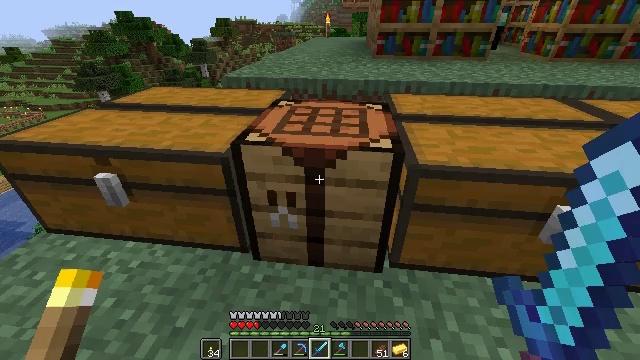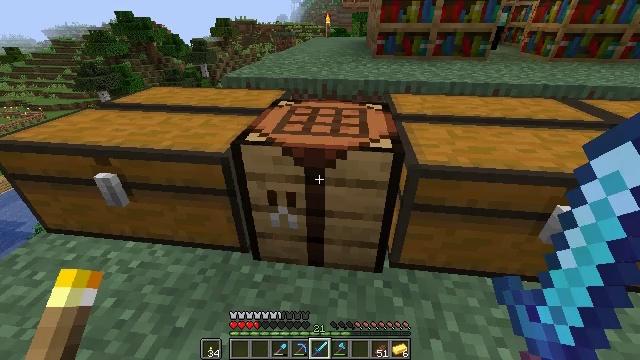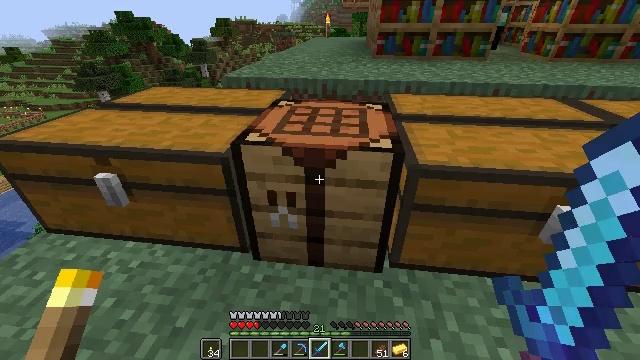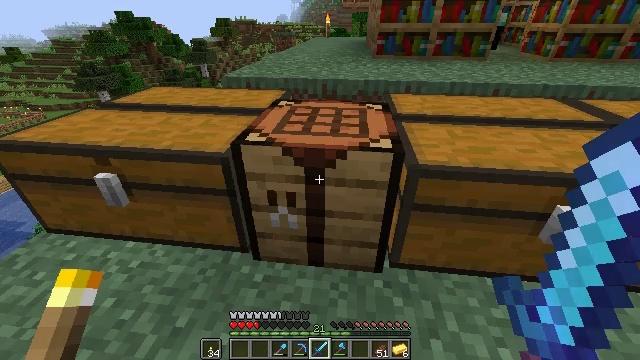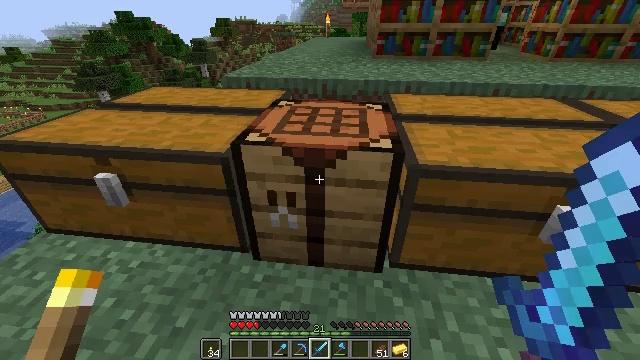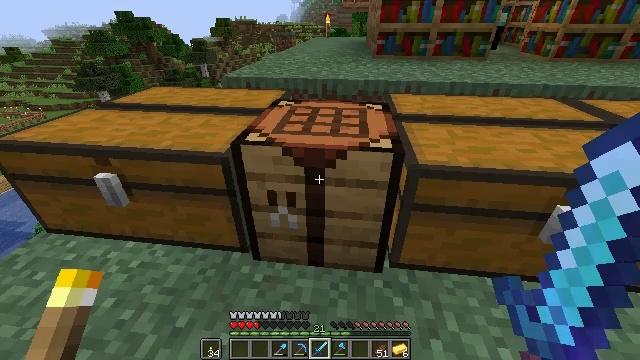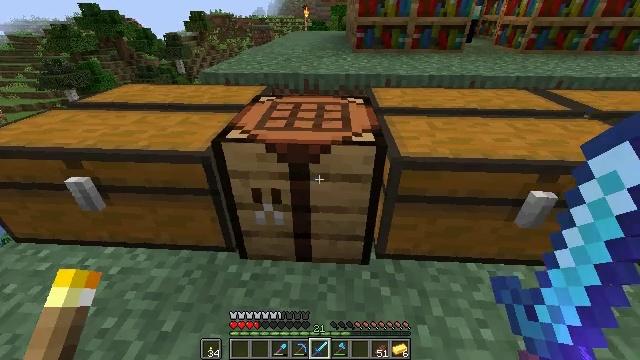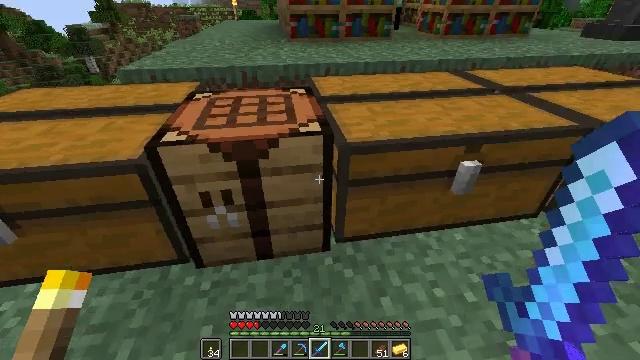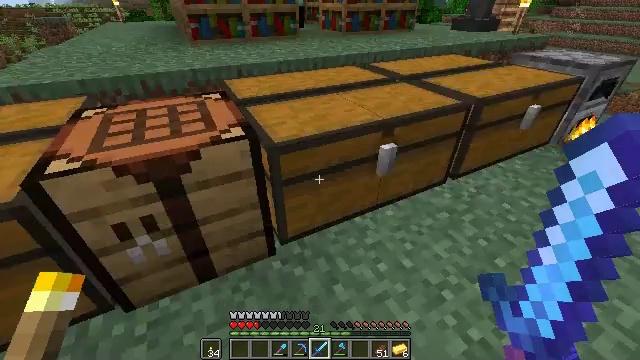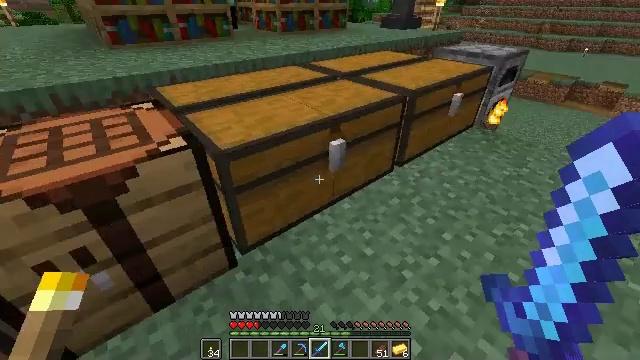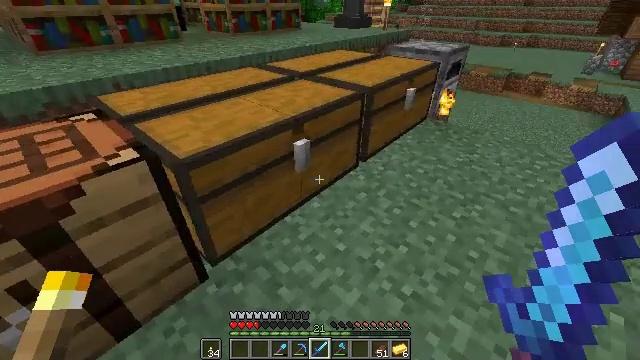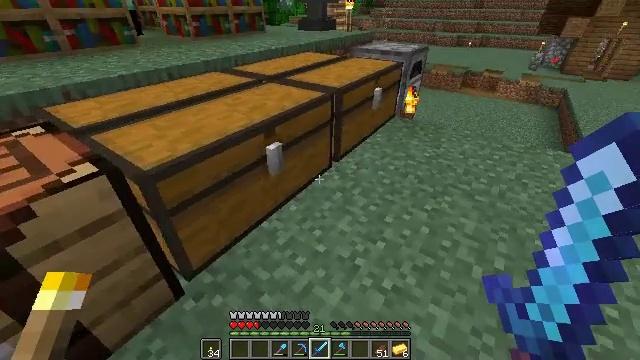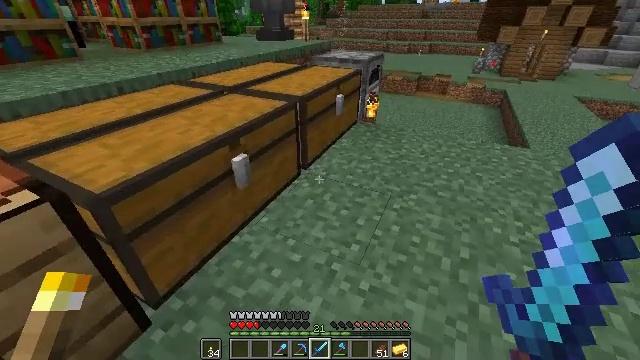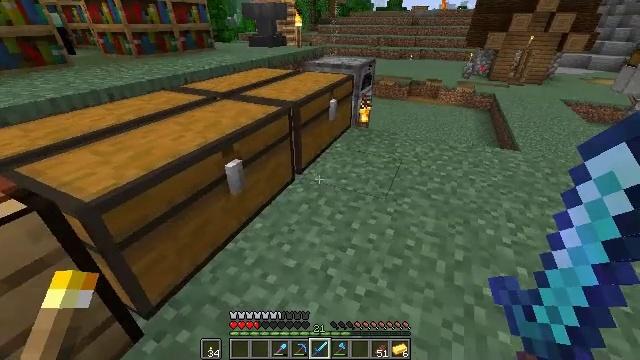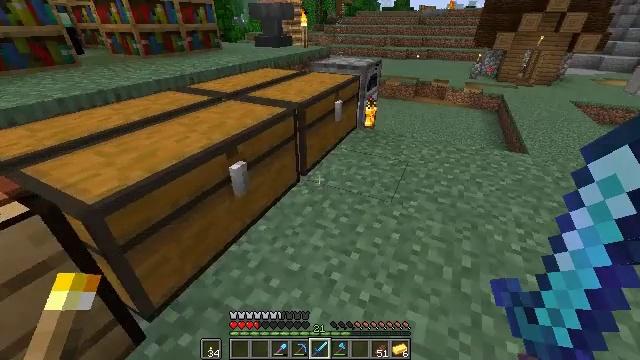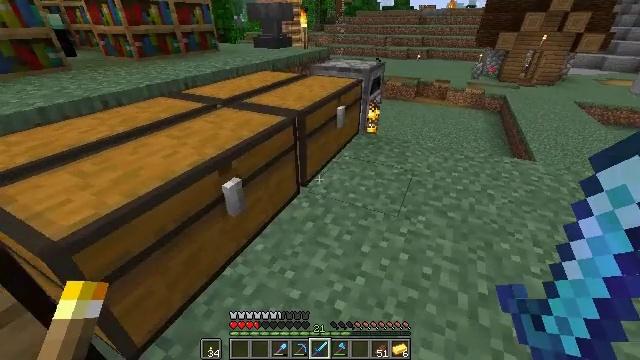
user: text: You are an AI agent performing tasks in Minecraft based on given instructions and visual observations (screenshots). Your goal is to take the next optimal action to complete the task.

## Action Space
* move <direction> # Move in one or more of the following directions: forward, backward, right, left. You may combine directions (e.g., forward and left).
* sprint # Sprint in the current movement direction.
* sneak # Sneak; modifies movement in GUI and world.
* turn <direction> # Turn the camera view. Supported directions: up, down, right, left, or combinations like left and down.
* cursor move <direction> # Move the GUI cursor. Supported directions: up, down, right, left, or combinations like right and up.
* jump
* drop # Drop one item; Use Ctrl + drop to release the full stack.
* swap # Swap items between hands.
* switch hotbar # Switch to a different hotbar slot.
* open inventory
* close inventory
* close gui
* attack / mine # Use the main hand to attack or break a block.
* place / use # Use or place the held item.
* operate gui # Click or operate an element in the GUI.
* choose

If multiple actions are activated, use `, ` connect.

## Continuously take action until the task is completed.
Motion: motion action
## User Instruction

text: Craft powered rail with the necessary materials.
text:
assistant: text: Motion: close gui
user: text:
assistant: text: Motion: no_op
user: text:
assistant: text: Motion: no_op
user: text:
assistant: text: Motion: no_op
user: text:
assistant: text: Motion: no_op
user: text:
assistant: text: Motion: turn right and down
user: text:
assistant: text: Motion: turn right and down
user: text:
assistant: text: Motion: turn right
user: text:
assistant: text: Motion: turn right
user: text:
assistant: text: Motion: turn right
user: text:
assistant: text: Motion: turn right
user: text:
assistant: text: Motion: turn right and up
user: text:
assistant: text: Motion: turn right and up
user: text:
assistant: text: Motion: move forward, turn left
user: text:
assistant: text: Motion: move forward
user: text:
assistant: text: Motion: move forward
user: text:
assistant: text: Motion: move forward
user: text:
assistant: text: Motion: move forward, sprint
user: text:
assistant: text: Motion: move forward, sprint, turn right
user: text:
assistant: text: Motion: move forward, sprint
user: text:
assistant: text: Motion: move forward and move right, sprint
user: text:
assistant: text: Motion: move forward and move right
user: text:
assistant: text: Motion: move forward and move right
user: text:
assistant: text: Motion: move forward and move right, turn left and up
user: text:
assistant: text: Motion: move forward and move right, turn left and up
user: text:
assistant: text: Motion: turn left
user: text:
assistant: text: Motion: turn left
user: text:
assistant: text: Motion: turn left and down
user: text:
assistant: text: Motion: turn left and down
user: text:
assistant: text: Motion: turn left, use / place